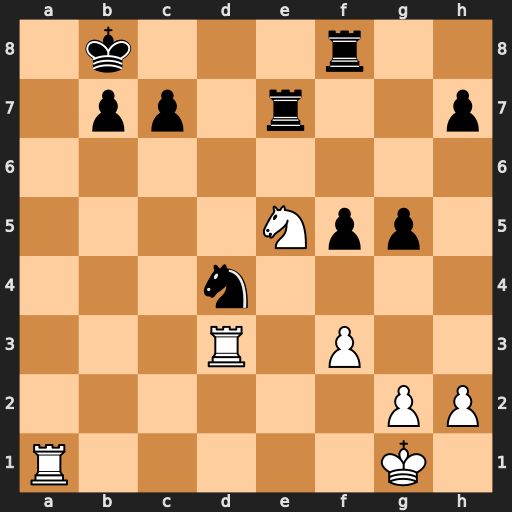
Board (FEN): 1k3r2/1pp1r2p/8/4Npp1/3n4/3R1P2/6PP/R5K1
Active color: w
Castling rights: -
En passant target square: -
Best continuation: Rxd4 Rxe5 Rda4 b5 Ra8+ Kb7 Rxf8